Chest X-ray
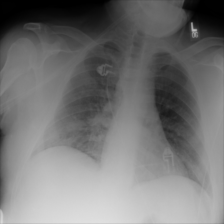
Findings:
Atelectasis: negative
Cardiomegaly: negative
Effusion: negative
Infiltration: positive
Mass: negative
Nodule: negative
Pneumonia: negative
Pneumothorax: negative
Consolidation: negative
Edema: negative
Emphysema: negative
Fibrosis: negative
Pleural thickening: negative
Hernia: negative